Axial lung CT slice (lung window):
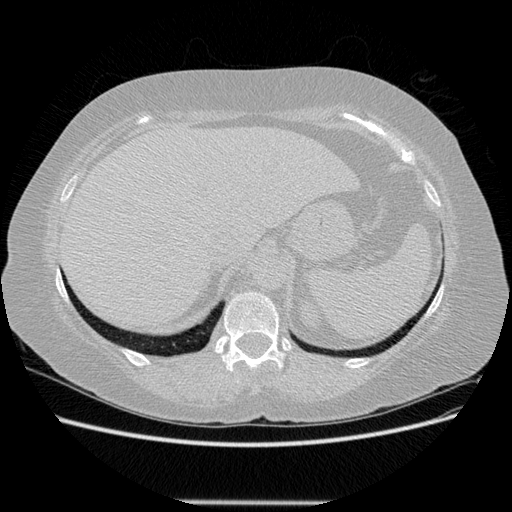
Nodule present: no